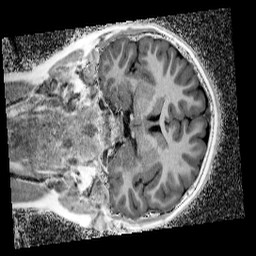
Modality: UNIT1_denoised
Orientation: coronal
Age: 9
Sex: male
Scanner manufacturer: siemens
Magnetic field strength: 3 T
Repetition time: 4 s
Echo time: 0.00299 s